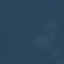
Land use / land cover class: SeaLake